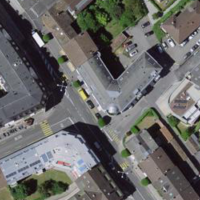
EUNIS habitat code: 54
Species observed at this site:
Plodia interpunctella
Phytolacca americana